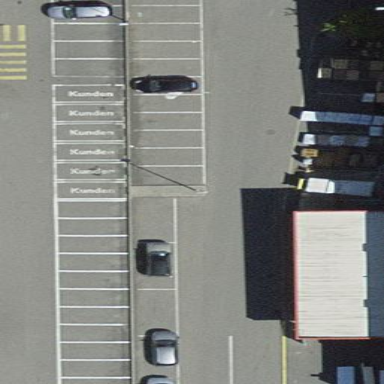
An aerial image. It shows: Parking space.